Current action and preconditions to check: trajectory_clear

Your task: For each precondition in the list above, predict whether it will hold at this action.

Consider the current scene as observed from the mobile robot's camera, and analyze the predicted future states of all dynamic agents (e.g., people, animals, vehicles, or any moving entities) within the NEXT SECOND.

IMPORTANT: Only answer "very likely" if you are absolutely certain—based on strong, clear evidence—that a dynamic agent will violate the precondition in the predicted future state. Do NOT answer "very likely" for unlikely, ambiguous, or low-probability risks.

Ask yourself for each precondition: Is there a high probability, with clear and convincing evidence, that the predicted future states of any dynamic agent will interfere with the predicted future state of the currently executing action within the NEXT SECOND, causing that precondition to fail?

Assess the risk level based on these predictions. Use "likely" or "very likely" if motions create a clear risk of interference.

Use "neutral" or "improbable" if agents are nearby but their predicted paths are clearly diverging or non-conflicting.

Failure Risk Categories: "very improbable", "improbable", "neutral", "likely", "very likely"

Answer Format: Output ONLY the probability_of_failure value from these categories: "very improbable", "improbable", "neutral", "likely", "very likely"

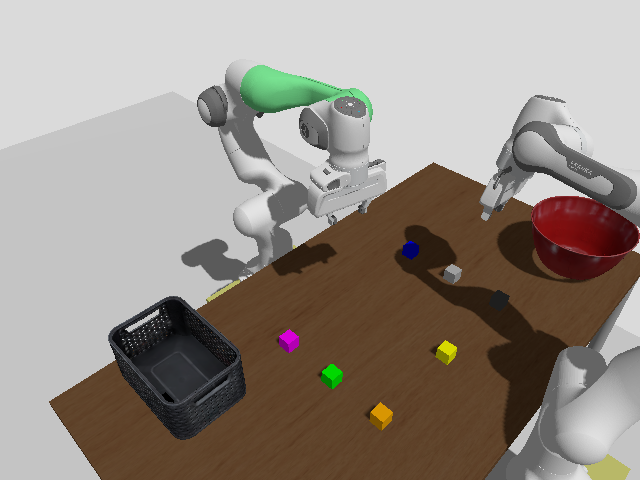

Answer: very improbable